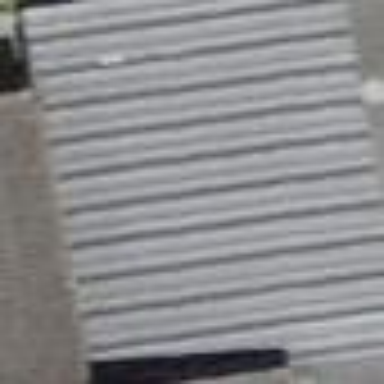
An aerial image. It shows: View of roof of building.